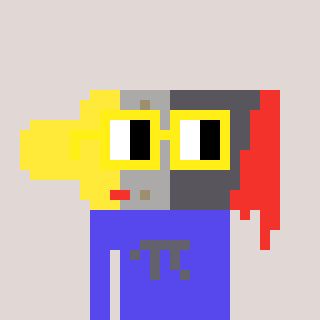
a pixel art character with square yellow glasses, a paintbrush-shaped head and a computerblue-colored body on a warm background